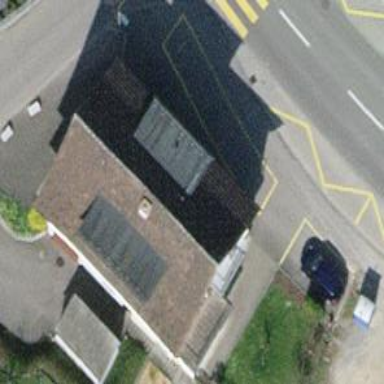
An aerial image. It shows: Post office.